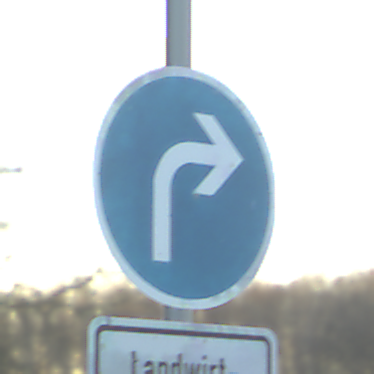
Verkehrszeichen: VorgeschriebeneFahrtrichtungRechts
Zusatzzeichen unten: BesondereFahrzeugeUndTransportgueter6
Umgebung: Outdoor, Nature
Tageszeit: SunriseSunset
Wetter: Clear
Licht: Natural
Jahreszeit: Winter
Kontrast: LowContrast